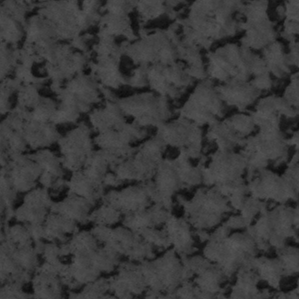
Label: frost